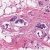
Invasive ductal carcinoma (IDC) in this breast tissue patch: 0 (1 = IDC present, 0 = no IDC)